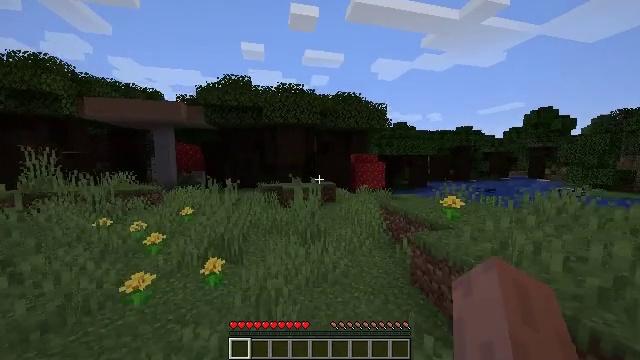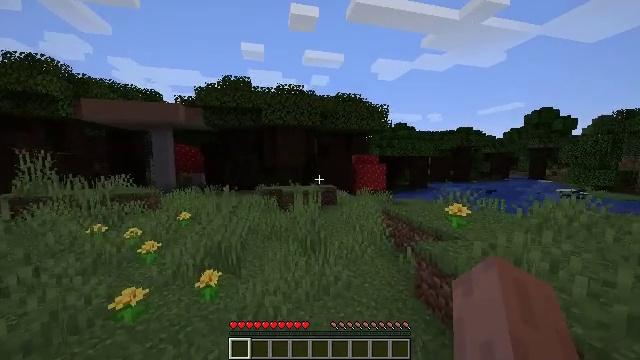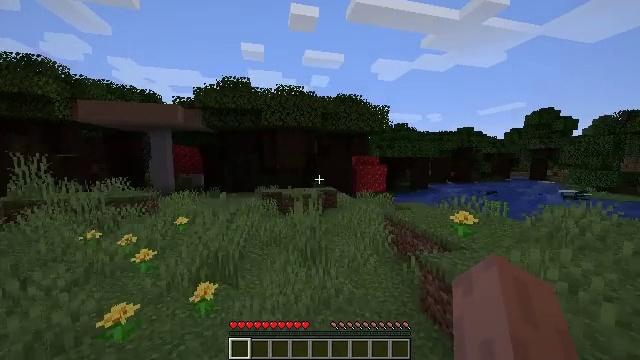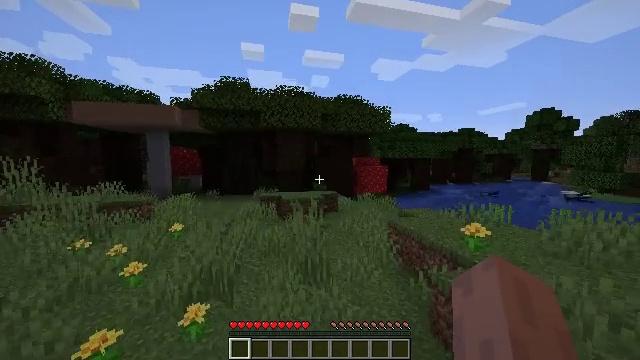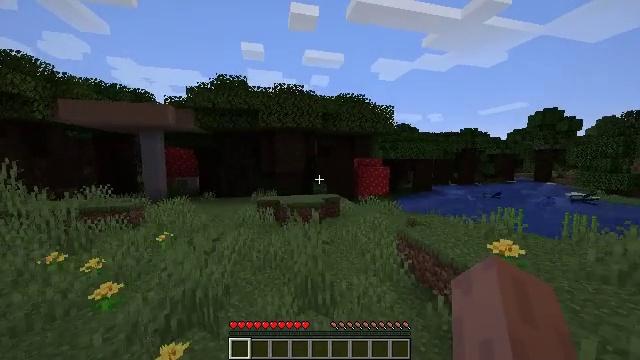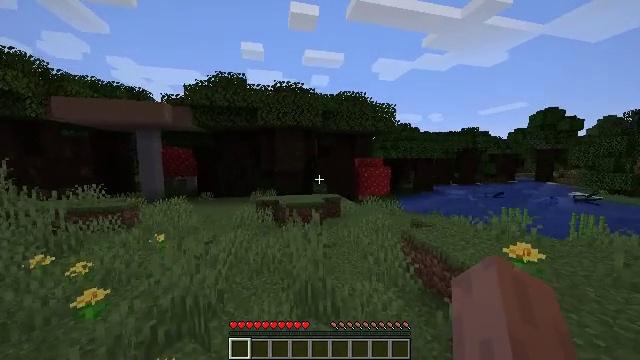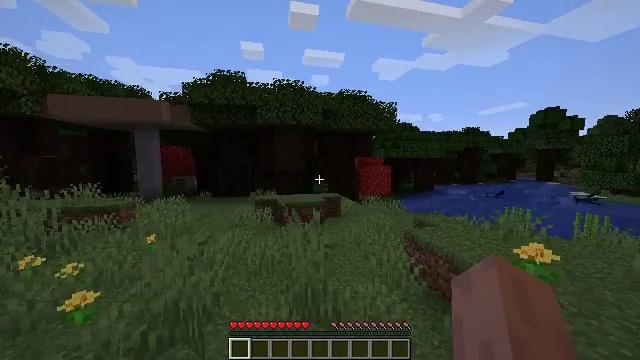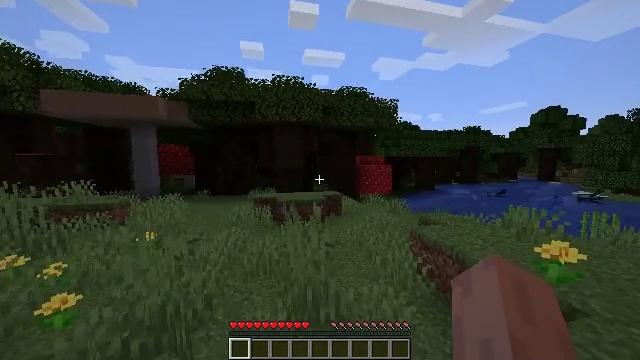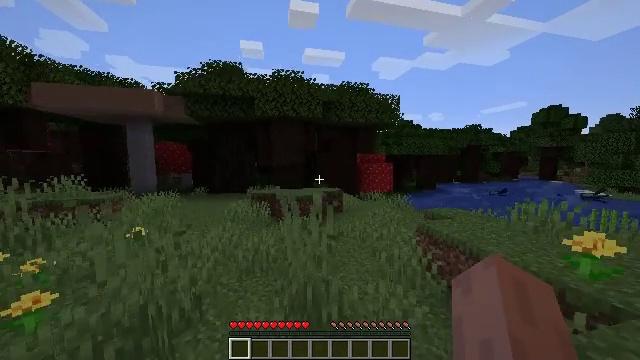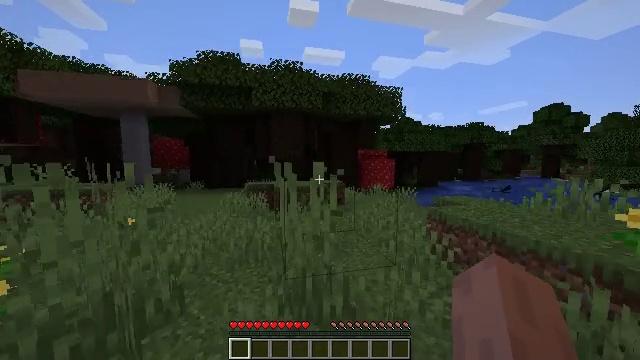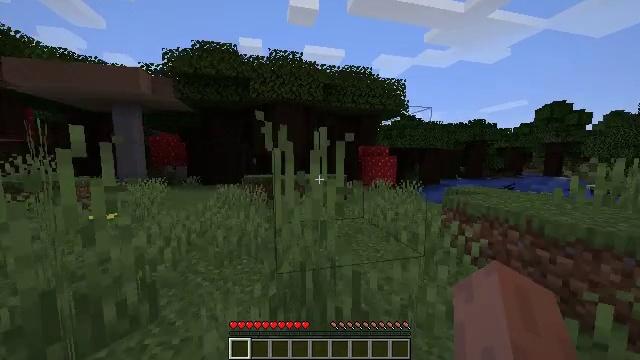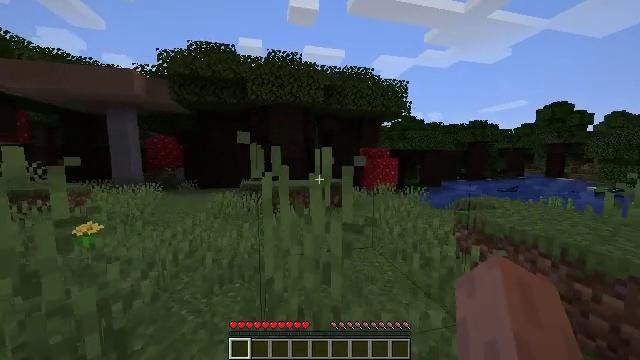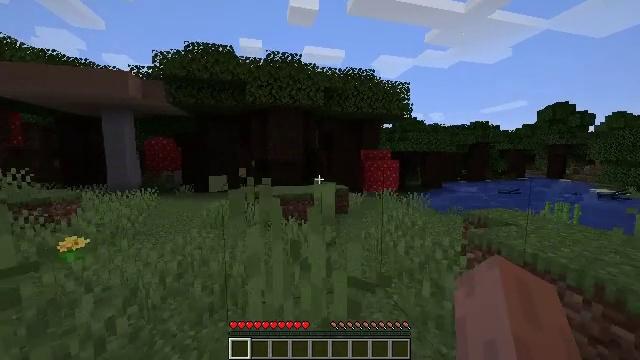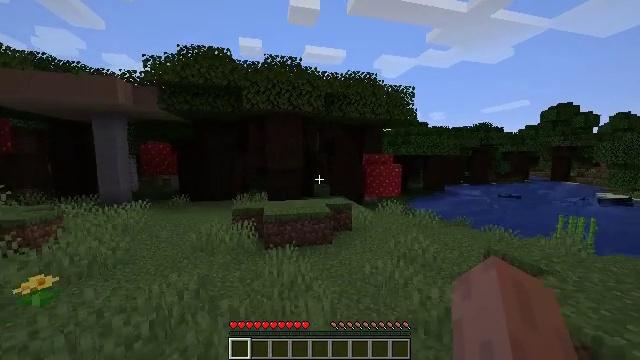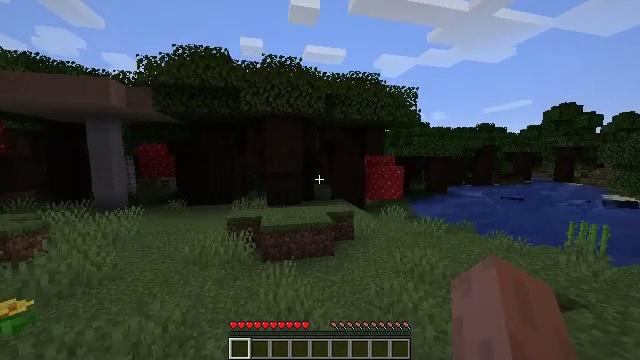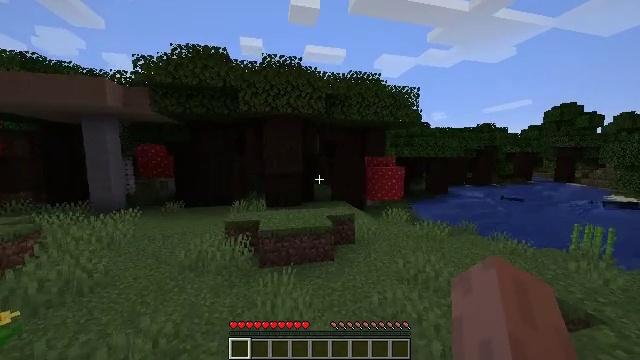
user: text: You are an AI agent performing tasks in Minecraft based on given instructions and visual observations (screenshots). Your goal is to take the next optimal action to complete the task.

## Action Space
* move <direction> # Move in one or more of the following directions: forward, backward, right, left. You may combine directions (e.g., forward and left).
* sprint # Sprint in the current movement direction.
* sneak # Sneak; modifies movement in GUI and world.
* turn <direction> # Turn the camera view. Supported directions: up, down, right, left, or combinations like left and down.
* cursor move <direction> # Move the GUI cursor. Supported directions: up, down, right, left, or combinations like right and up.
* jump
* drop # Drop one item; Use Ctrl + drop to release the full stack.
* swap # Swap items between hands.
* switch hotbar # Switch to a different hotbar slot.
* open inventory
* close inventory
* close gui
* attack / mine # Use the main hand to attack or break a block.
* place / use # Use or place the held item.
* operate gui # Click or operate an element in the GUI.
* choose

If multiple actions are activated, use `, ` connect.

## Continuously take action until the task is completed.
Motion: motion action
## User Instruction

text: Harvest dark oak log for resources.
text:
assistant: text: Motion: move forward, sprint, attack / mine, jump
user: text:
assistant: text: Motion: move forward, sprint, attack / mine, jump
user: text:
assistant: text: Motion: move forward, sprint, attack / mine, jump
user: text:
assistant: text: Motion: move forward, sprint, attack / mine, jump
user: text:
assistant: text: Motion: move forward, sprint, attack / mine, jump
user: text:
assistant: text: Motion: move forward, sprint, attack / mine, jump
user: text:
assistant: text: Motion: move forward, sprint, attack / mine, jump
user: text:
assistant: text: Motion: move forward, sprint, attack / mine, jump
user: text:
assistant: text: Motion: move forward, sprint, attack / mine, jump
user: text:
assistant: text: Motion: move forward, sprint, attack / mine, jump
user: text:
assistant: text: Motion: move forward, sprint, attack / mine, jump
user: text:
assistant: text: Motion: move forward, sprint, attack / mine, jump
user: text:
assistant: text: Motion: move forward, sprint, attack / mine, jump
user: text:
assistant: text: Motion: move forward, sprint, attack / mine, jump
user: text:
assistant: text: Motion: move forward, sprint, attack / mine, jump
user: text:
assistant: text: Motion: move forward, sprint, attack / mine, jump
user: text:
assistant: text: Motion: move forward, sprint, attack / mine, jump
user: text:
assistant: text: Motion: move forward, sprint, attack / mine, jump
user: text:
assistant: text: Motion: move forward, sprint, attack / mine
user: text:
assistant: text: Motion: move forward, sprint, attack / mine
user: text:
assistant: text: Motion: move forward, sprint, turn left and down, attack / mine
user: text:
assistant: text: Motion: move forward, sprint, turn left and down, attack / mine
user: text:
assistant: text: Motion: move forward, sprint, attack / mine
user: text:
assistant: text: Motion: move forward, sprint, attack / mine
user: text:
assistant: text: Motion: move forward, sprint, attack / mine
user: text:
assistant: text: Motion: move forward, sprint, attack / mine
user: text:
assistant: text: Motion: move forward, sprint, attack / mine, jump
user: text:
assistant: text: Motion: move forward, sprint, attack / mine, jump
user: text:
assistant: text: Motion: move forward, sprint, attack / mine, jump
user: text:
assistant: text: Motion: move forward, sprint, attack / mine, jump